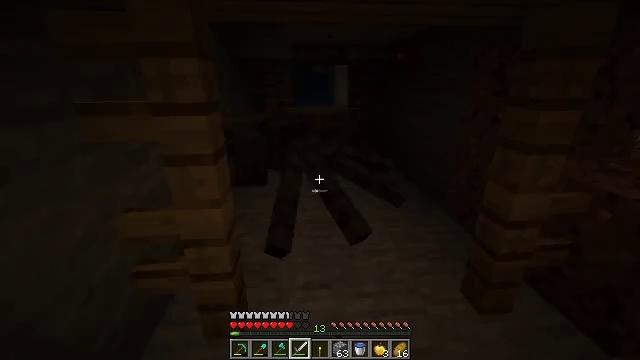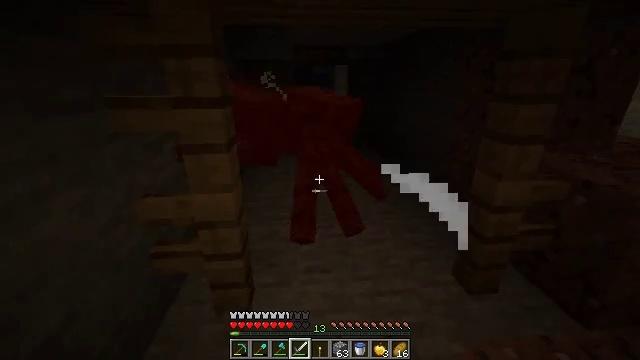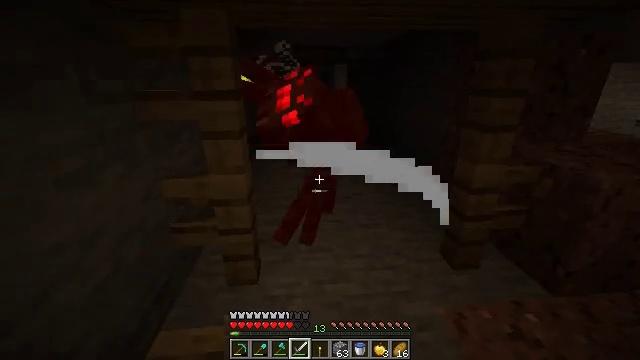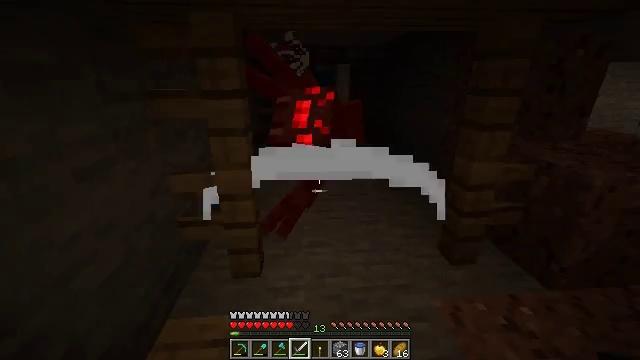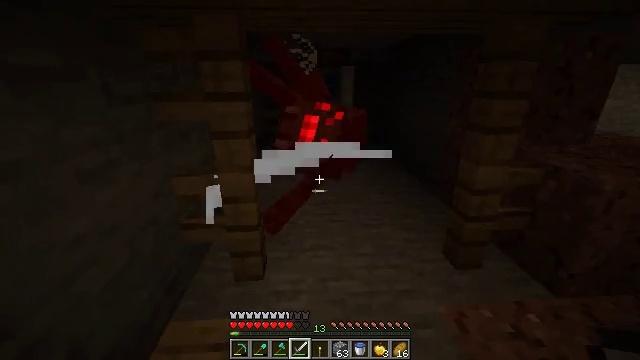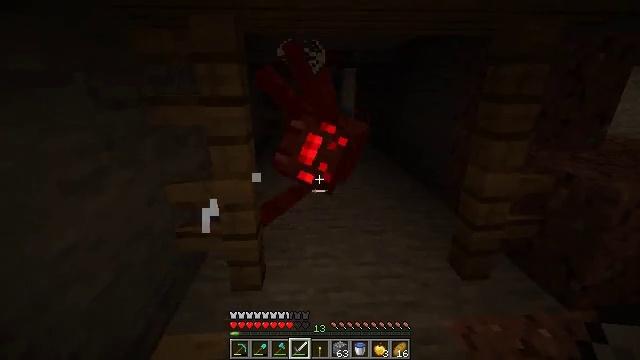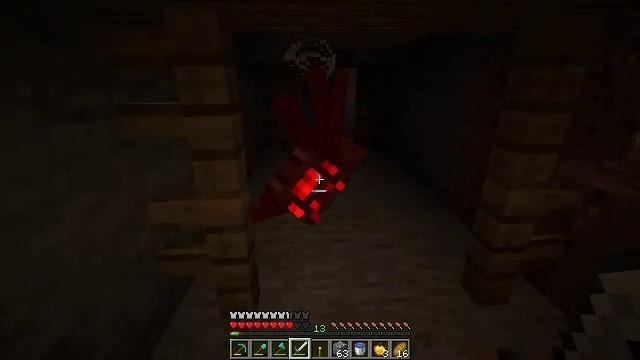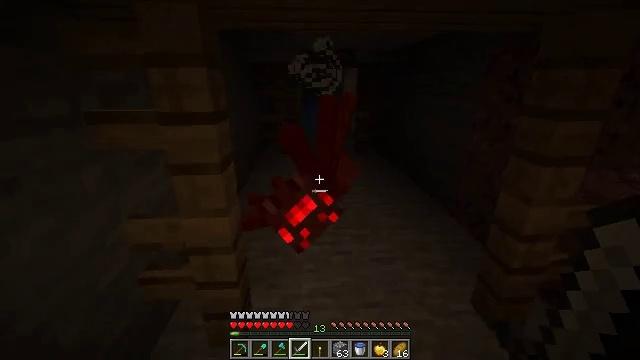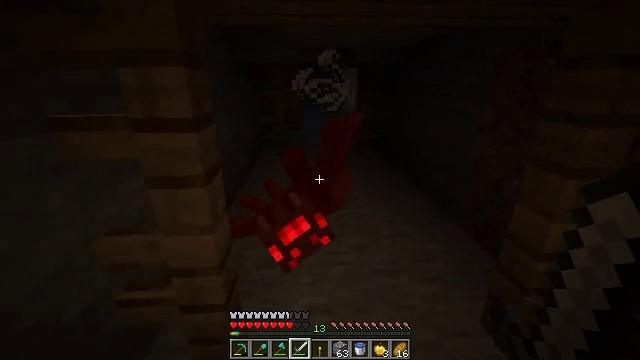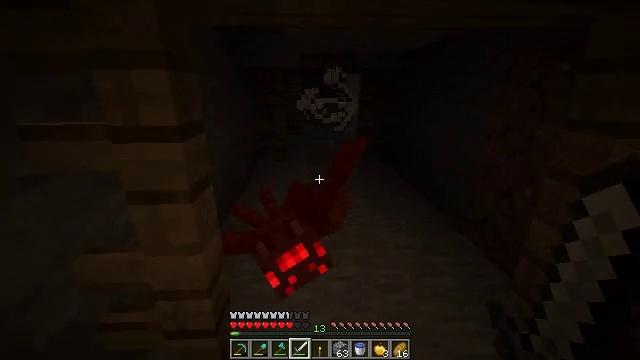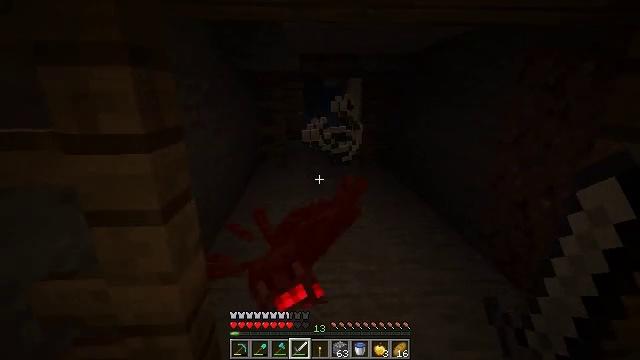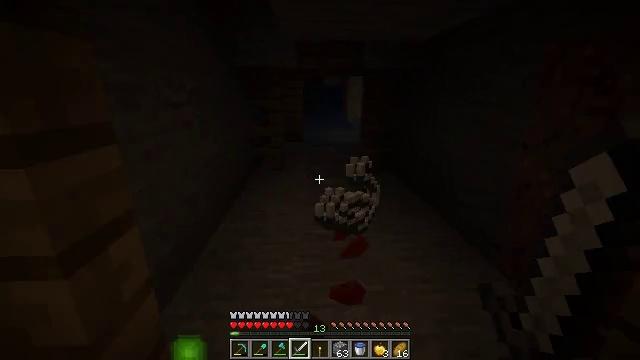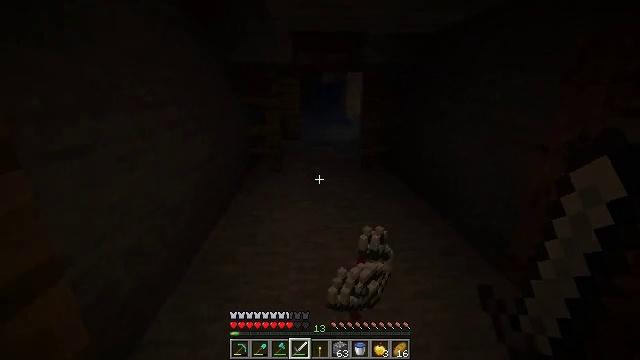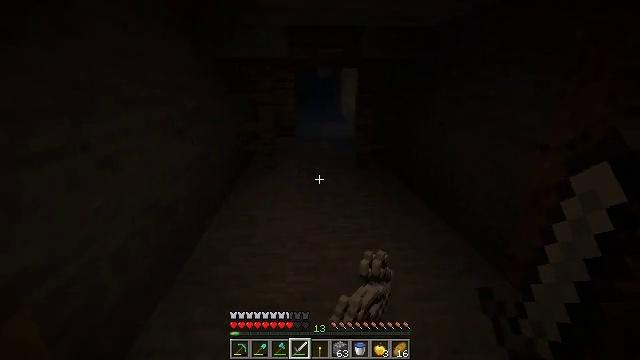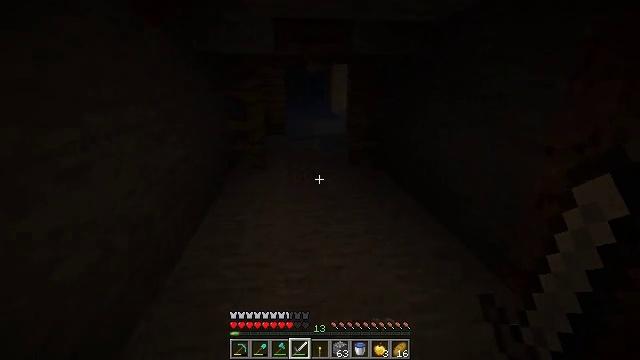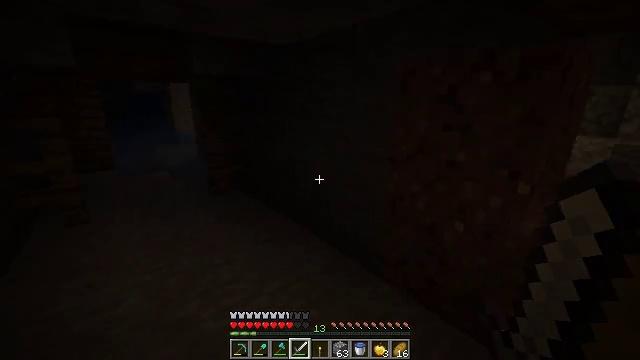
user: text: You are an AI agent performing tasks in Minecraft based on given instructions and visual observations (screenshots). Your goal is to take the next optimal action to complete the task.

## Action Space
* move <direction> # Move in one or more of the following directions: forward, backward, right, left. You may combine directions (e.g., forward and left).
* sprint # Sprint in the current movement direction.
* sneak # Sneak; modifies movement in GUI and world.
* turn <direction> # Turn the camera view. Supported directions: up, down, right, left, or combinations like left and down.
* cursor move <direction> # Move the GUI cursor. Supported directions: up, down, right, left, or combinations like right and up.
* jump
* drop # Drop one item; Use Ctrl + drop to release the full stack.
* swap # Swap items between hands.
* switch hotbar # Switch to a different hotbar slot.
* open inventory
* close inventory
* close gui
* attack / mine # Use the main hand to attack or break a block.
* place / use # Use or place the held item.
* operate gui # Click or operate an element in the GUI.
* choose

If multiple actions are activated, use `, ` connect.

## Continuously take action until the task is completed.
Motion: motion action
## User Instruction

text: Destroy the dangerous spawner.
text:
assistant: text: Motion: move back
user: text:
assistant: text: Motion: no_op
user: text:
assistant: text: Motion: no_op
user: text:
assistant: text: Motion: move forward
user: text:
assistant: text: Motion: move forward
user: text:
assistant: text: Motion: move forward
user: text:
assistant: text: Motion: move forward
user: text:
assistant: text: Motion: move forward
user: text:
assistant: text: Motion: move forward, turn up
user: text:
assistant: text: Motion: move forward
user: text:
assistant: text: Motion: move forward
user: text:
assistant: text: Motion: move forward
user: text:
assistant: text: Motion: move forward, turn right
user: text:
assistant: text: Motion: move forward, turn right
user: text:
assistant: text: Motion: move forward and move left, turn right and up
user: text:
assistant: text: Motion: move forward and move left, turn right and up
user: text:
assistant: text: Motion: move forward and move left, turn right
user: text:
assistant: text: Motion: move forward and move left, turn right
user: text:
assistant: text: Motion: move forward and move left, turn right
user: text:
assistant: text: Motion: move forward and move left, turn right and up
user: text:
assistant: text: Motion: move forward and move right, turn right and up
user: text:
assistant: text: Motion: move forward and move right, turn right
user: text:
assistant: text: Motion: move forward and move right, turn right
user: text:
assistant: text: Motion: move forward and move right
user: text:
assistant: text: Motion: move forward and move right
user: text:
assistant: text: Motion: move forward and move right
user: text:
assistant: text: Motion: move forward and move right, turn left
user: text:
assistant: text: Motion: move forward and move right, turn left
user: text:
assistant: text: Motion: move forward and move right, turn left
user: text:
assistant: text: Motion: move forward, turn left